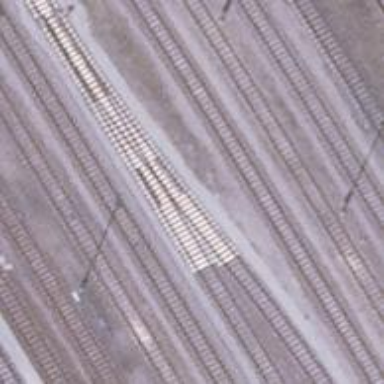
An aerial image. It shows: Railway siding with rails.